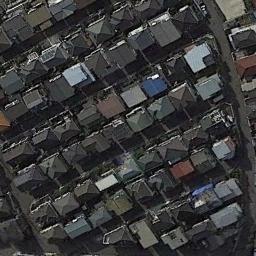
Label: dense_residential